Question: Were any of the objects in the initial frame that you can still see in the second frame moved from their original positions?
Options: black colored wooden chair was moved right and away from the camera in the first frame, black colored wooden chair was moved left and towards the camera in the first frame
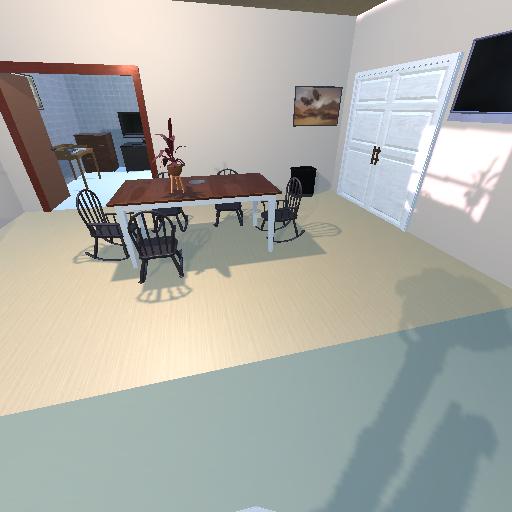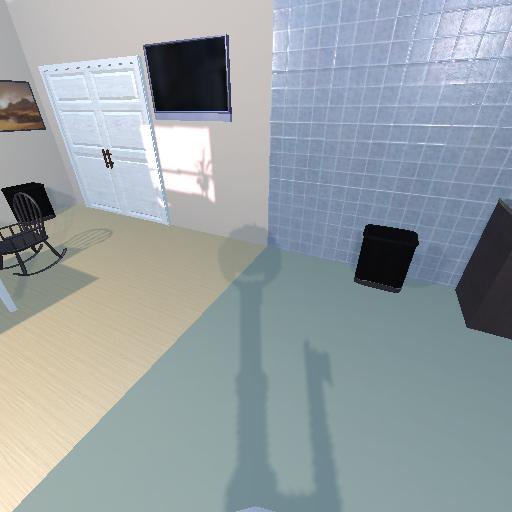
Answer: black colored wooden chair was moved right and away from the camera in the first frame